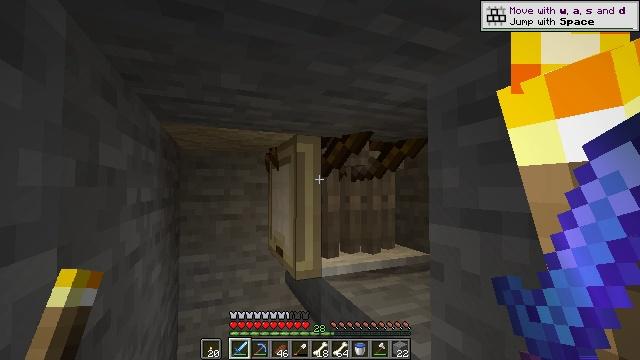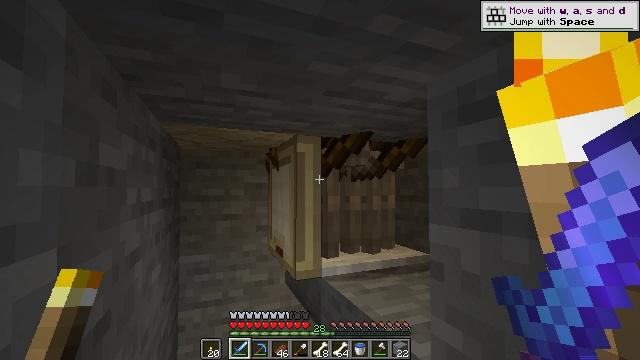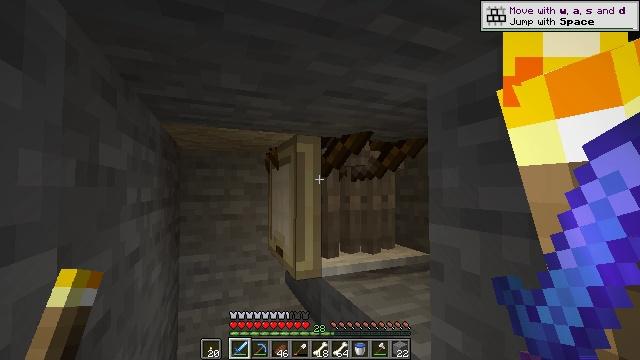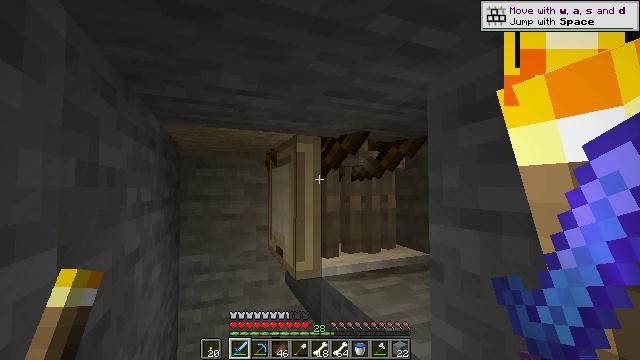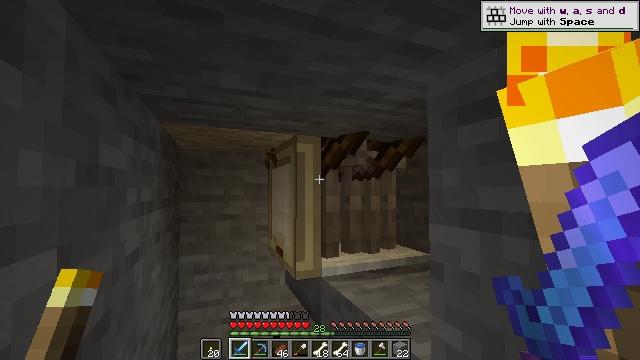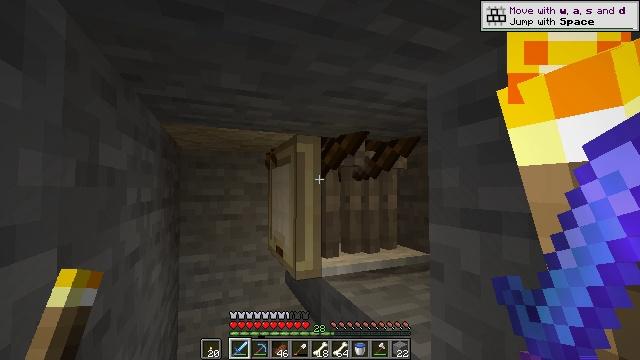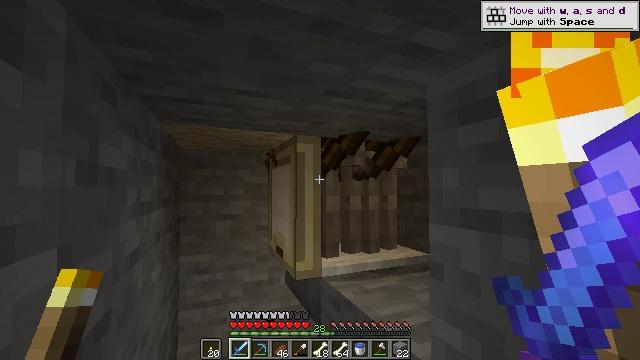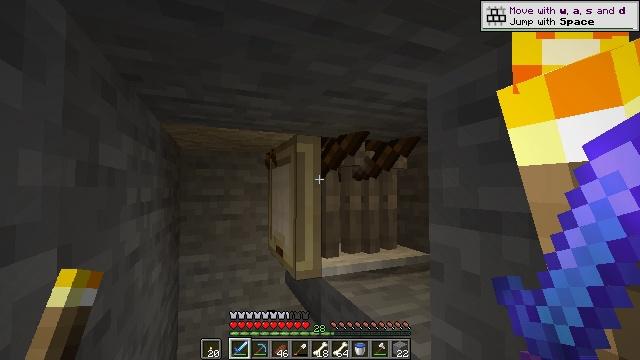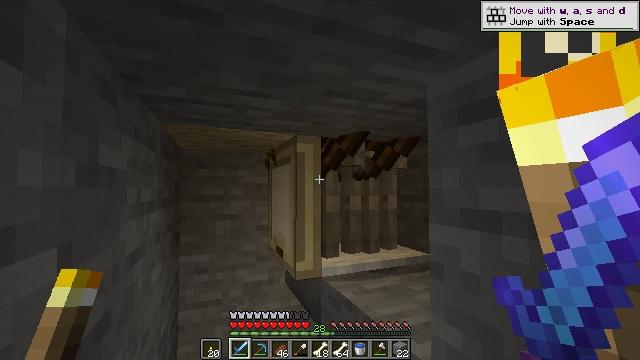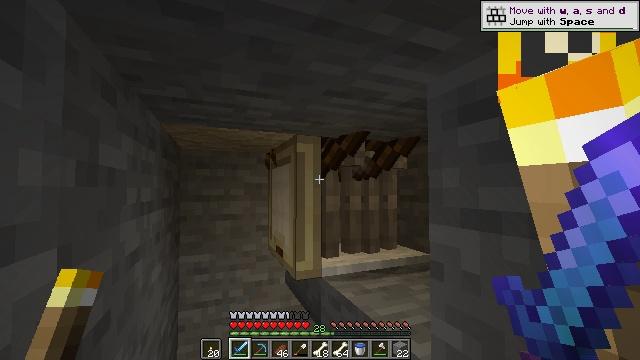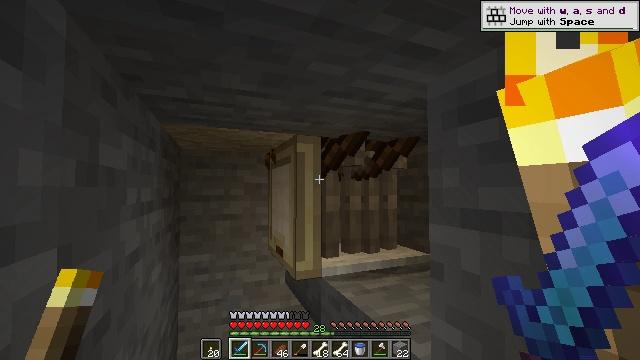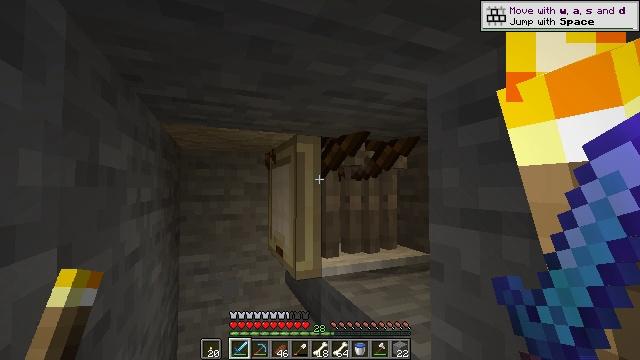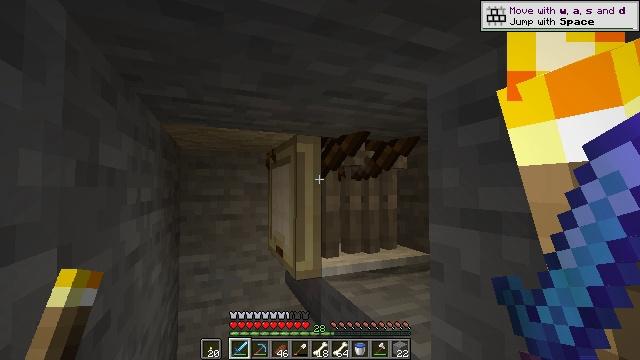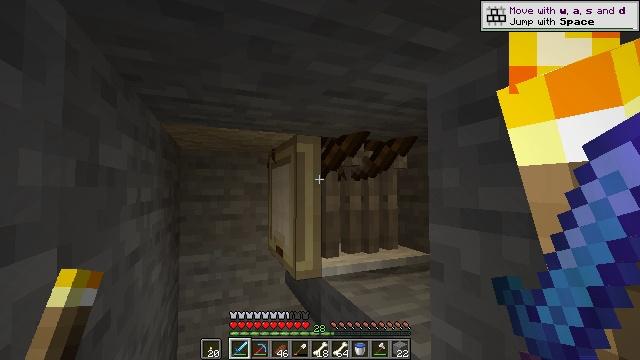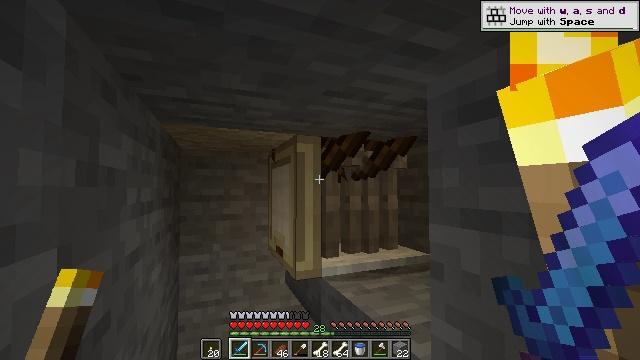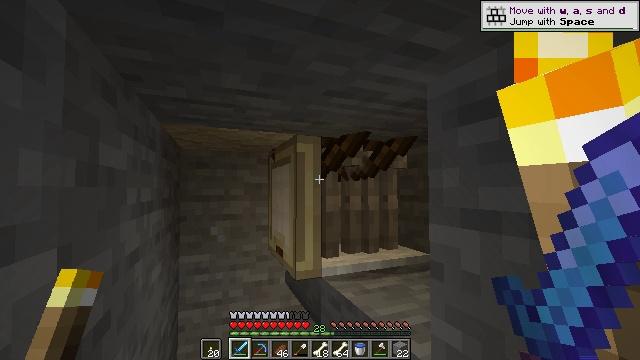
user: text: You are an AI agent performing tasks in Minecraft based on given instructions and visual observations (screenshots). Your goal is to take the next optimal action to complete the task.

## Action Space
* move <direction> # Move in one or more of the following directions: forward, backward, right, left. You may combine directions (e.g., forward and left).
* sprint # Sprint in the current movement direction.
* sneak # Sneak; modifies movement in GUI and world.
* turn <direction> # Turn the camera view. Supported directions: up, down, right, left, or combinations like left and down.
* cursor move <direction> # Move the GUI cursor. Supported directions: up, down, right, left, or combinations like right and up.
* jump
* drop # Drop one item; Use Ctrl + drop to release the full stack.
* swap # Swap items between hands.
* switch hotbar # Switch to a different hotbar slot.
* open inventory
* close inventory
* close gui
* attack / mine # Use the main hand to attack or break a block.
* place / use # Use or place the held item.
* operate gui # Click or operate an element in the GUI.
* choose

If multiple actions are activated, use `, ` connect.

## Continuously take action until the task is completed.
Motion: motion action
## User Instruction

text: Hunt the skeleton.
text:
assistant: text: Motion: no_op
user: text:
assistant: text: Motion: no_op
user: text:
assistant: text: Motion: no_op
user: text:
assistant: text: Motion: no_op
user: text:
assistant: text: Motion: no_op
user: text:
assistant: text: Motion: no_op
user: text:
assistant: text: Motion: no_op
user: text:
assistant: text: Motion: no_op
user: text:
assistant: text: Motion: no_op
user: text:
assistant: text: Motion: no_op
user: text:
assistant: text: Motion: no_op
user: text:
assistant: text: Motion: no_op
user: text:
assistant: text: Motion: no_op
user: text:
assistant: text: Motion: no_op
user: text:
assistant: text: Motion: no_op
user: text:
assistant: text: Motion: no_op
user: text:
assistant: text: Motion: no_op
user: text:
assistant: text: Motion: no_op
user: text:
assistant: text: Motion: no_op
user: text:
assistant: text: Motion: no_op
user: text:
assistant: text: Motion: no_op
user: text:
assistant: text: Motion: no_op
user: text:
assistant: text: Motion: no_op
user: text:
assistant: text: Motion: no_op
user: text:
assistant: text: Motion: no_op
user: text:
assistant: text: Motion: no_op
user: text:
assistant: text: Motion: no_op
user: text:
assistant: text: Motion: no_op
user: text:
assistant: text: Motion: no_op
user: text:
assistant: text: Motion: no_op